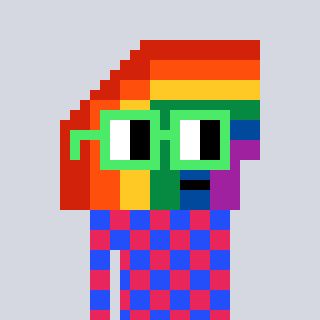
a pixel art character with square light green glasses, a rainbow-shaped head and a redpinkish-colored body on a cool background